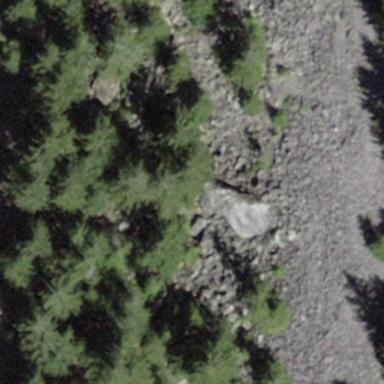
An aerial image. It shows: Natural scree.